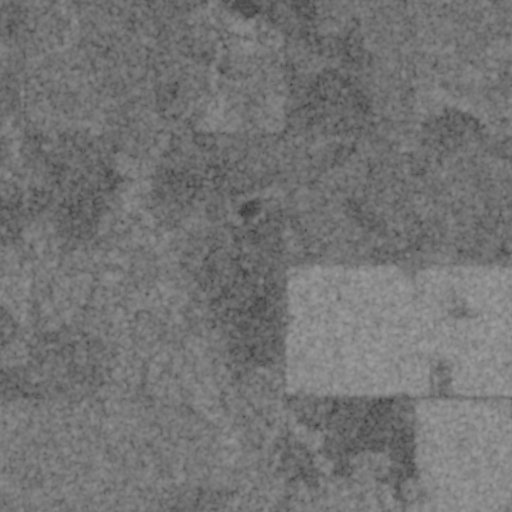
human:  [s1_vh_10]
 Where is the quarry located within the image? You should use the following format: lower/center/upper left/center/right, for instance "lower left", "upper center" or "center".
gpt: The quarry is located in the lower center of the image.
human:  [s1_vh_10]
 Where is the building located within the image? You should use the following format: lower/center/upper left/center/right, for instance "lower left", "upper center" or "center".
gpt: The building is located in the upper left of the image.
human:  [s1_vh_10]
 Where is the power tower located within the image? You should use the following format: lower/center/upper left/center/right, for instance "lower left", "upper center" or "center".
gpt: There is no power tower in the image.

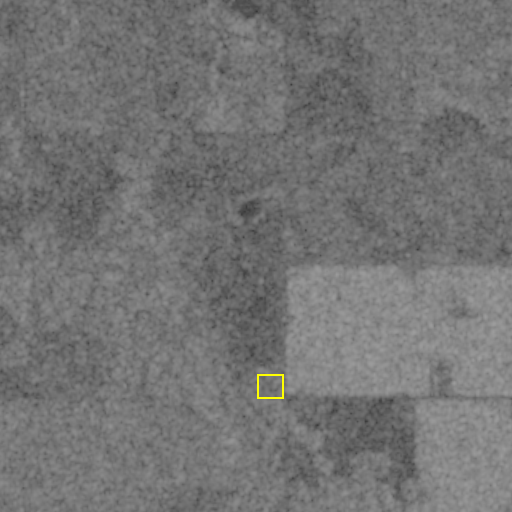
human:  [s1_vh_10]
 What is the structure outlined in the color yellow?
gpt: The structure outlined in yellow is a quarry.
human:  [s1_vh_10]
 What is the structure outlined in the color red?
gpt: There is no red outline.